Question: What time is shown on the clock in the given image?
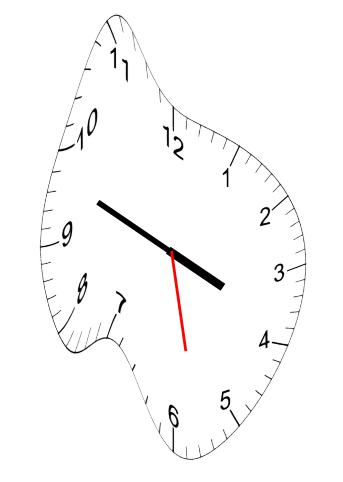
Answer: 03:48:28